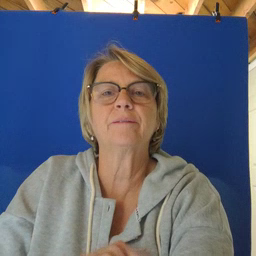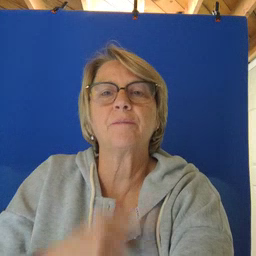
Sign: green